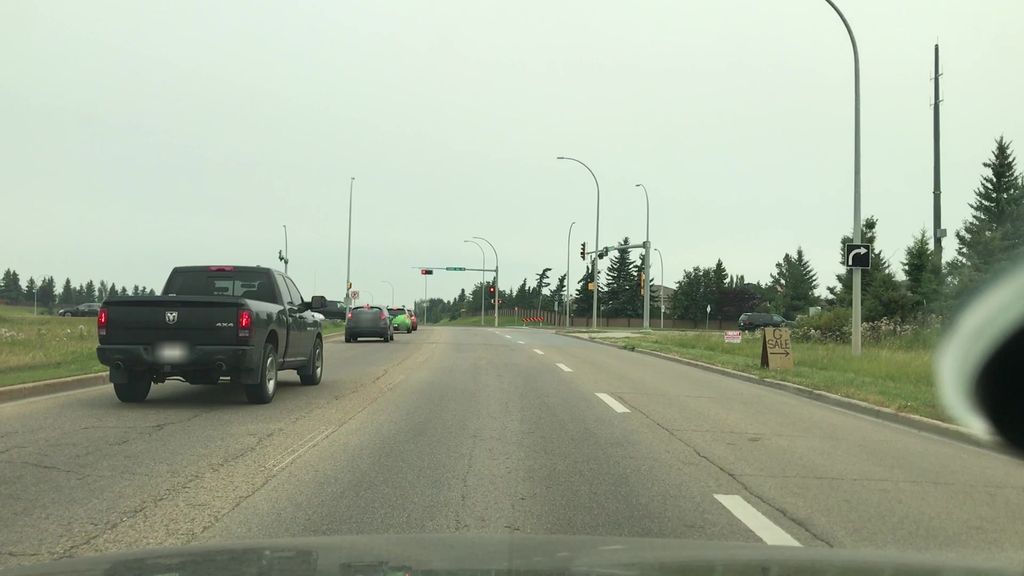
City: edmonton